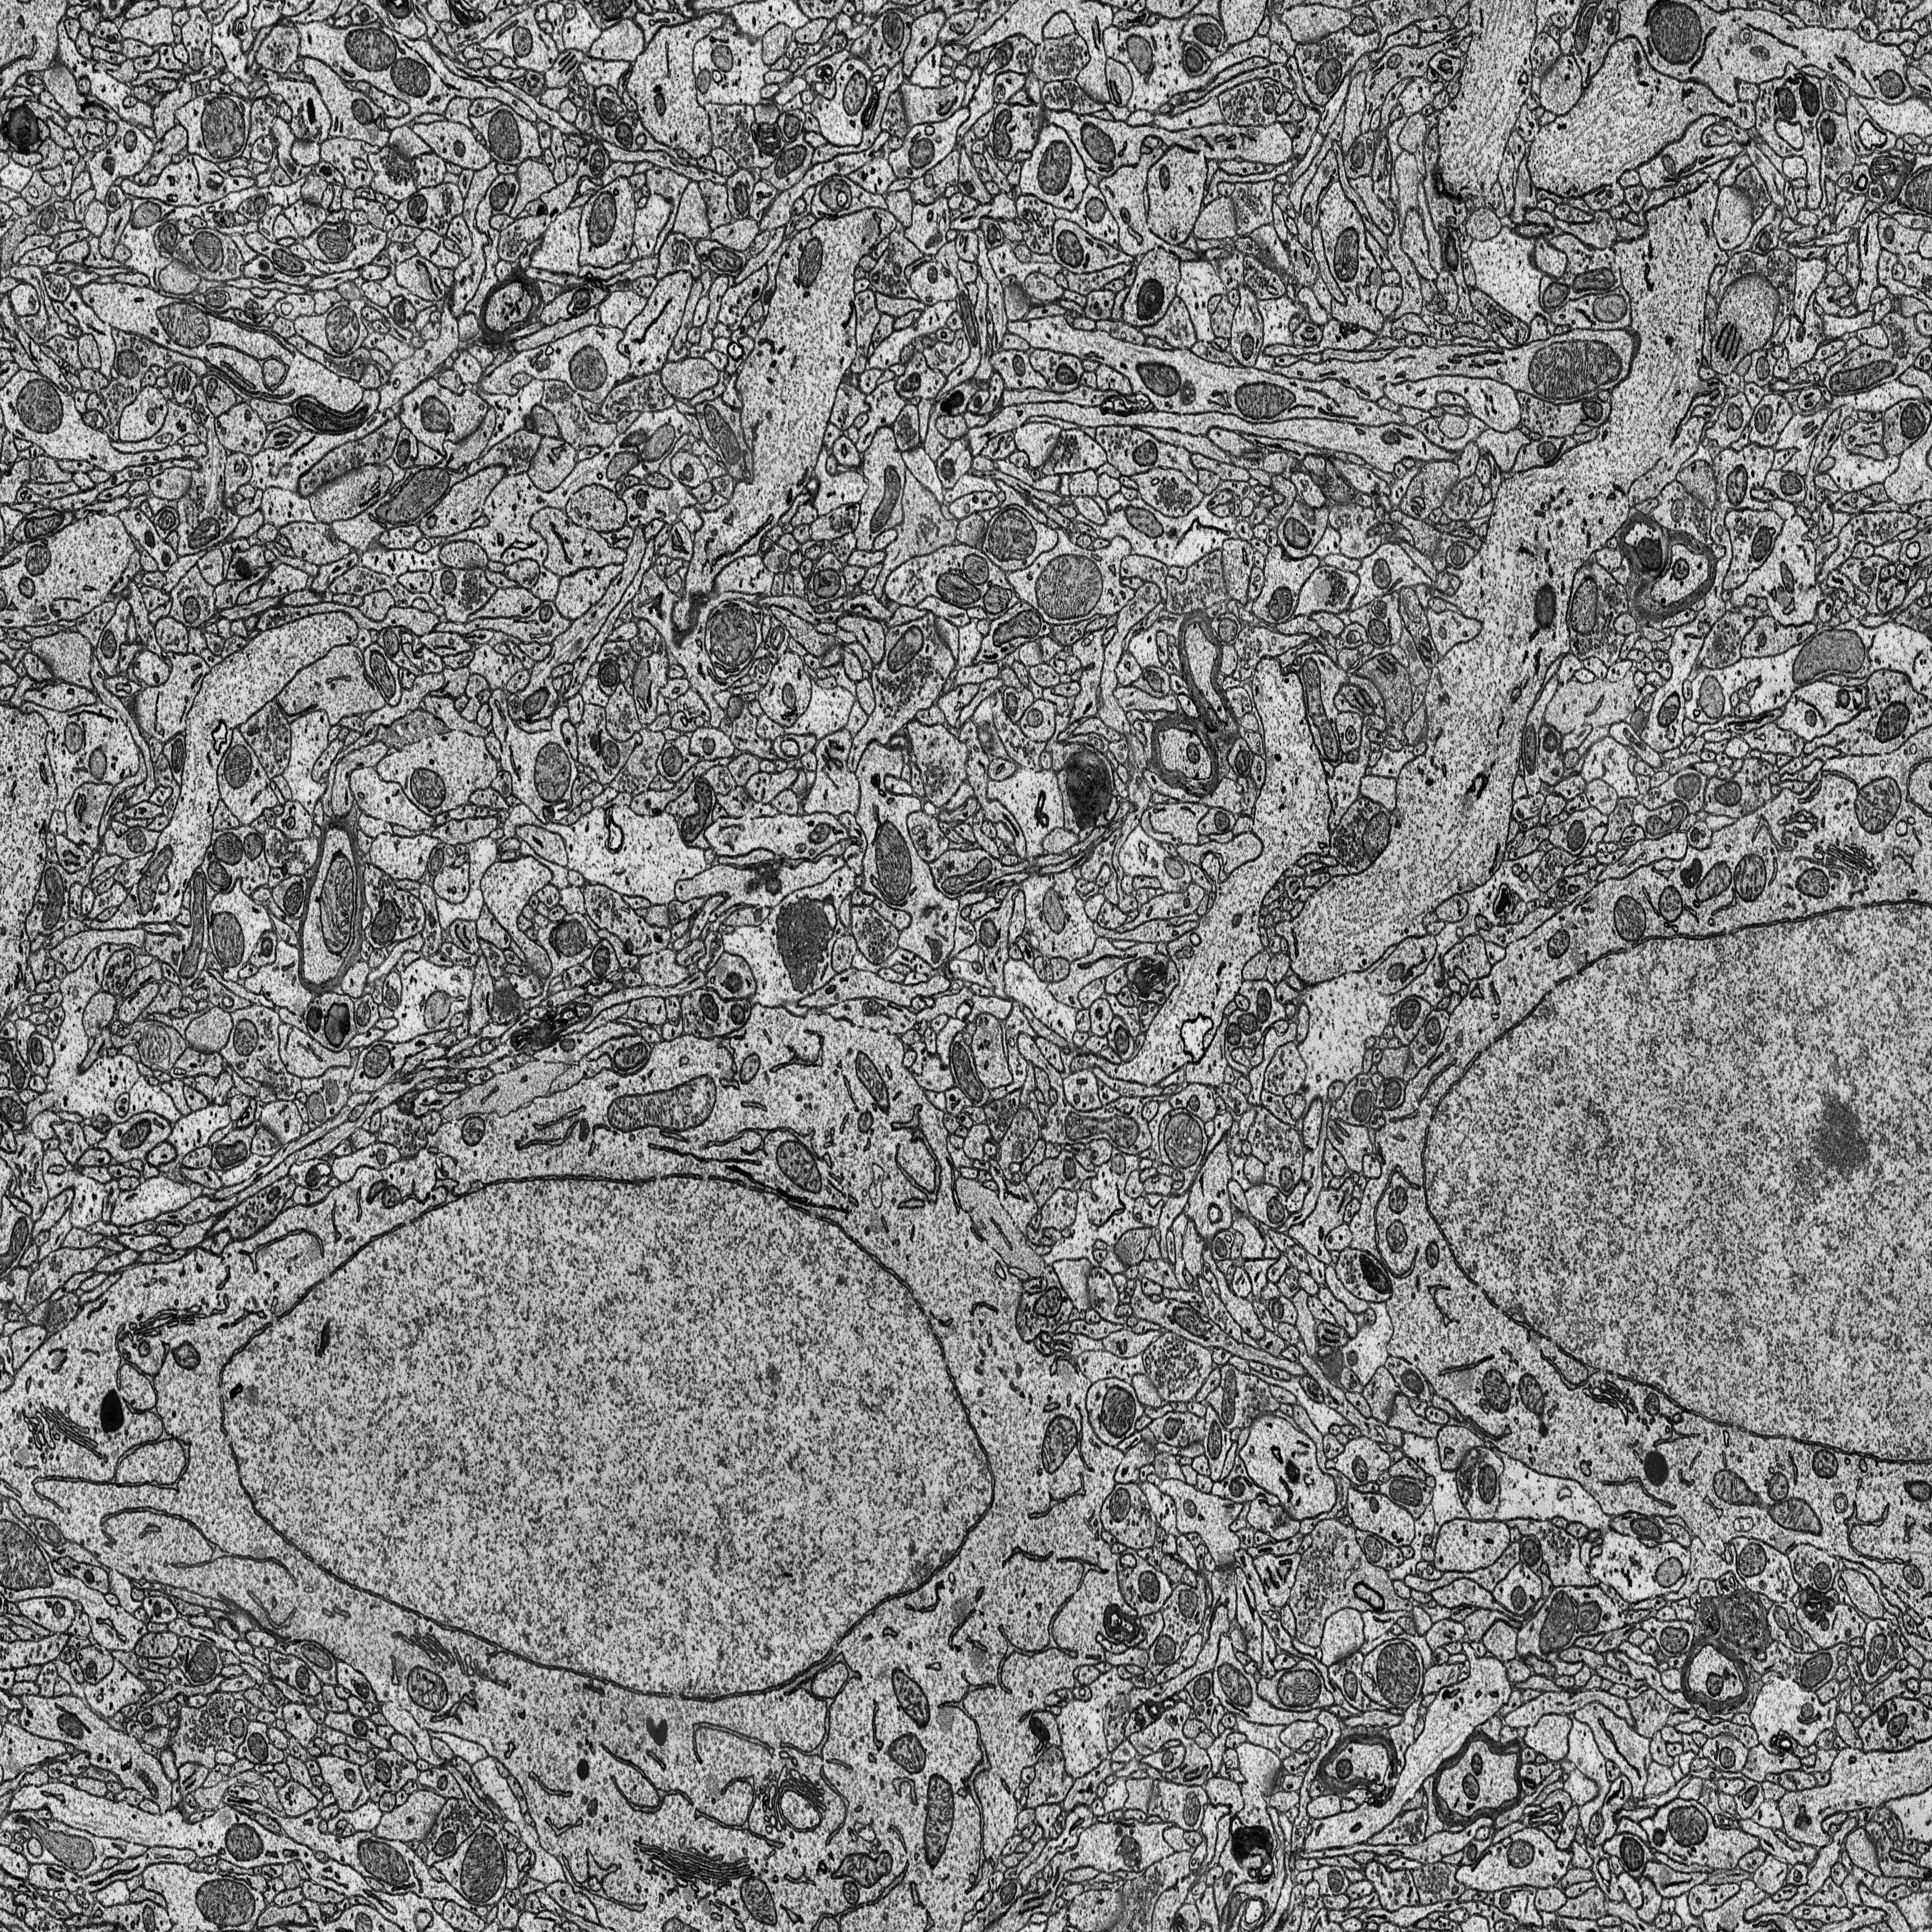
Electron microscopy slice of rat cortex tissue
Slice depth (z): 283
Mitochondria instances in slice: 382